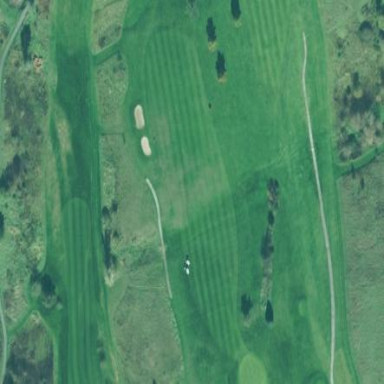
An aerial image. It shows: Golf fairway surrounded by grass.